Электрон, движущийся со скоростью, равной $60{\text%}$ от скорости света $c$, входит в однородное электрическое поле, перпендикулярное его скорости. Когда электрон покидает поле, его скорость составляет угол $45^{\circ}$ с его первоначальным направлением движения (см. рисунок).
Найдите скорость электрона $v_1$ на выходе из электрического поля.
Найдите расстояние $d$, отмеченное на рисунке, если напряжённость поля равна $E = 510~кВ/м$ Энергия покоя электрона $mc^2$ равна $510~кэВ$.
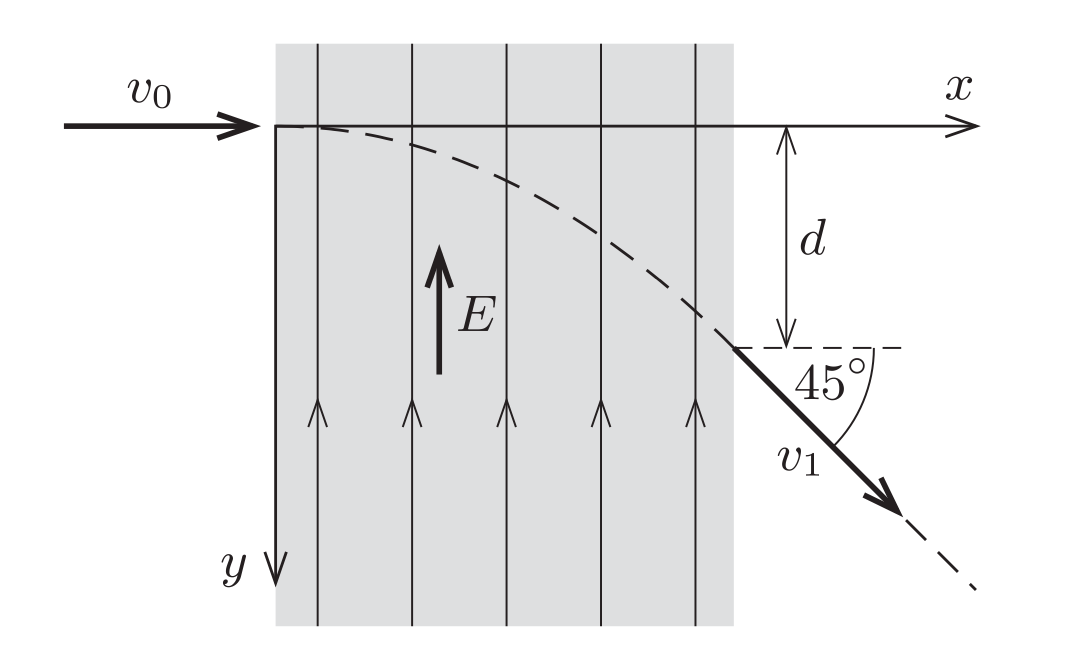
Найдите скорость электрона $v_1$ на выходе из электрического поля.
Ответ: $\frac{v_1}{c} = \sqrt{2}\frac{\beta_0}{\sqrt{1 + \beta_0^2}} \approx 0.728$, где $\beta_0 = \frac{v_0}{c}$

Найдите расстояние $d$, отмеченное на рисунке, если напряжённость поля равна $E = 510~кВ/м$
Ответ: $d = \frac{0.208mc^2}{eE} = 20.8~см$
Темы:
T, СТО, Динамика СТО, 200 задач